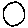
Label: circle